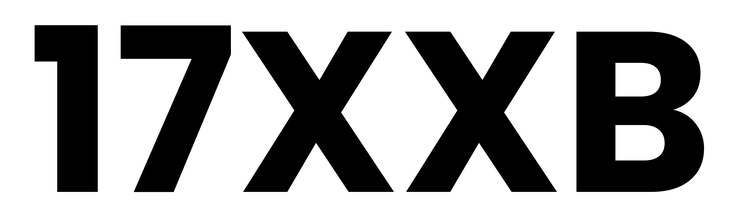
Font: Poppins-Bold